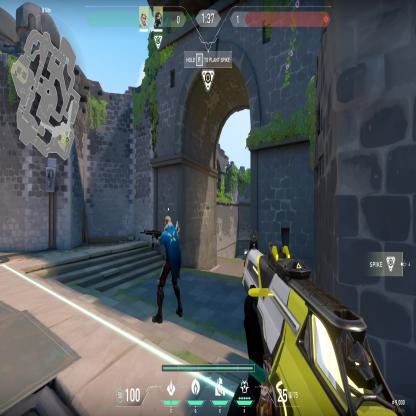
Label: teammate